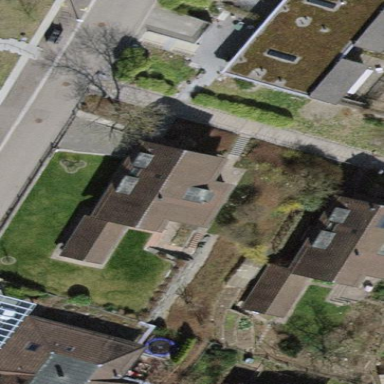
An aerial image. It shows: Building with tiled roof.